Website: walmart
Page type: receipt
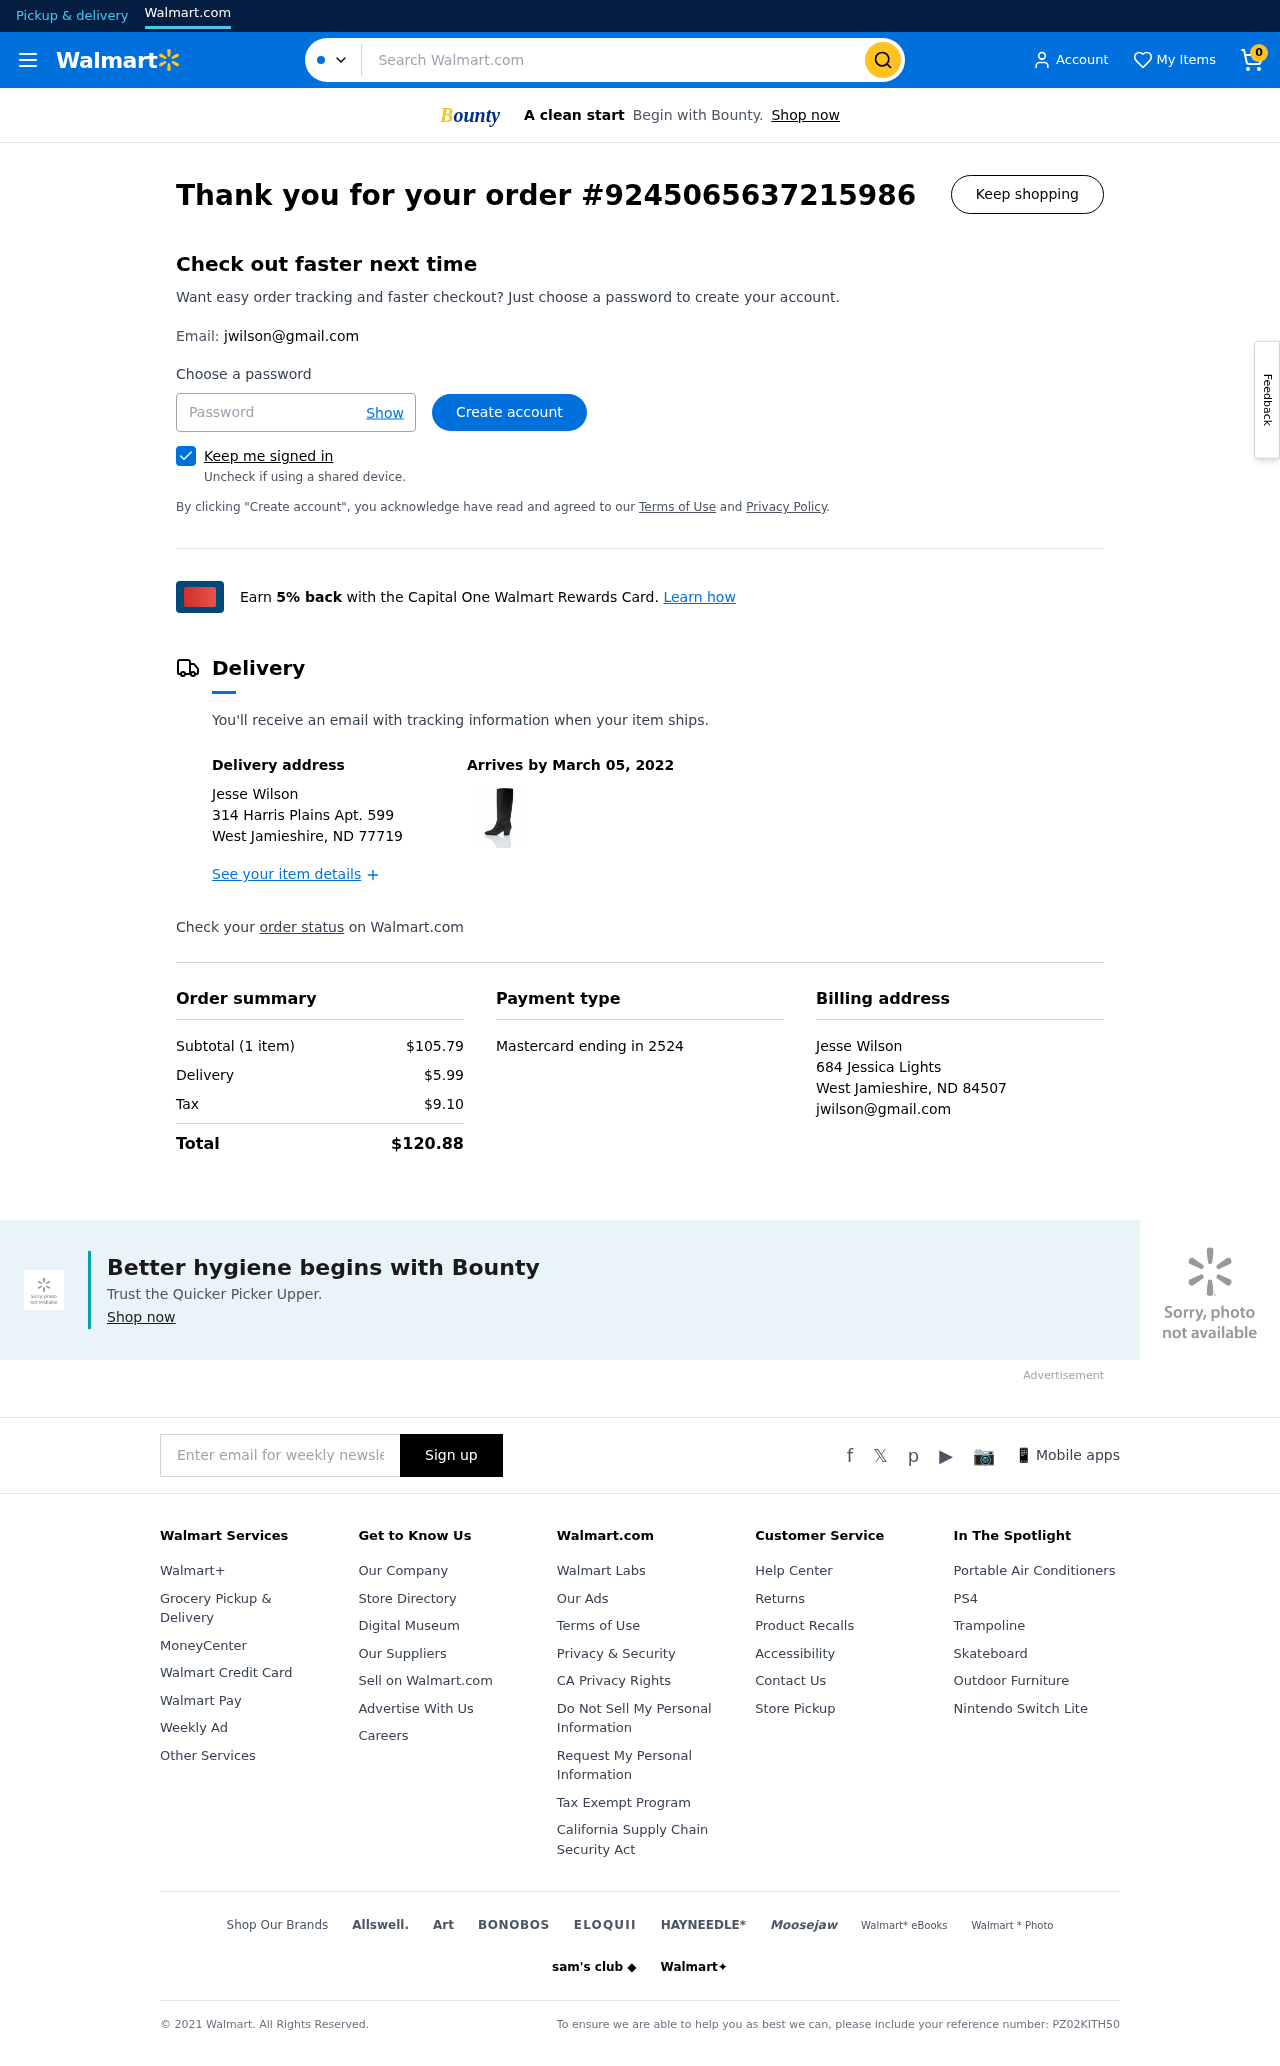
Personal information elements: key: PII_CARD_LAST4
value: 2524
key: PII_CARD_TYPE
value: Mastercard
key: PII_CITY_STATE_ZIP
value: West Jamieshire, ND 77719
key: PII_CITY_STATE_ZIP2
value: West Jamieshire, ND 84507
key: PII_EMAIL
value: jwilson@gmail.com
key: PII_EMAIL2
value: jwilson@gmail.com
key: PII_FULLNAME
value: Jesse Wilson
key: PII_FULLNAME2
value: Jesse Wilson
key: PII_STREET
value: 314 Harris Plains Apt. 599
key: PII_STREET2
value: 684 Jessica Lights
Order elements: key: ORDER_NUM_ITEMS
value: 0
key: ORDER_ID
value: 9245065637215986
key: ORDER_DELIVERY_DATE
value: March 05, 2022
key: ORDER_NUM_ITEMS
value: Subtotal (1 item)
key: ORDER_SUBTOTAL
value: $105.79
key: ORDER_SHIPPING_COST
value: $5.99
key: ORDER_TAX
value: $9.10
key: ORDER_TOTAL
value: $120.88
Search elements: key: HEADER_SEARCH
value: Search Walmart.com